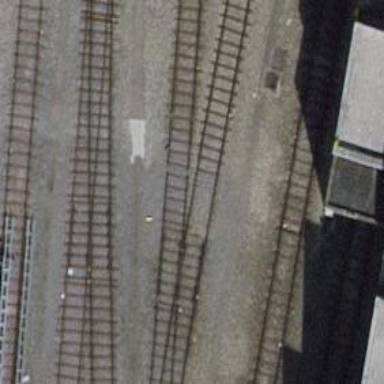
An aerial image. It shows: Single-track spur railway line.